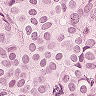
Metastatic tissue present: yes